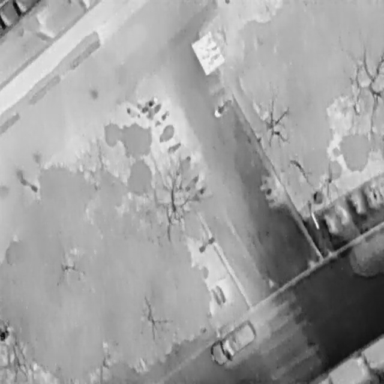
There is a Car in the infrared image.